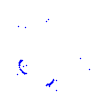
Particle: proton